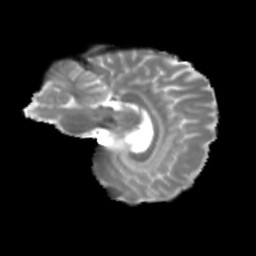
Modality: T2w
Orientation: sagittal
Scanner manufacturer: siemens
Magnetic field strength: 3 T
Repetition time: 4 s
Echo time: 0.0594 s